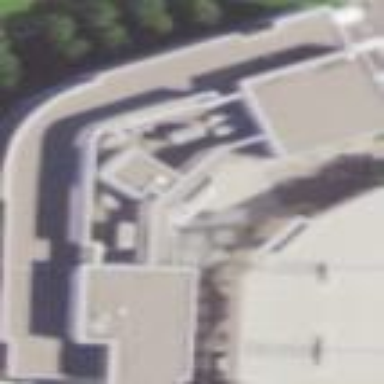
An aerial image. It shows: Clinic building.